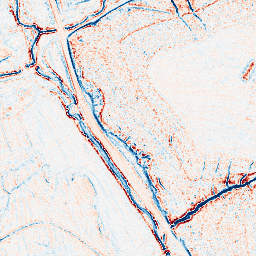
Category: edge_preserving
Decomposition family: anisotropic_diffusion
Decomposition parameters: iterations: 5
kappa: 30
gamma: 0.2
Upsampling method: sinc_hamming
Upsampling parameters: scale: 4
kernel_size: 16
Upsampling scale: 4